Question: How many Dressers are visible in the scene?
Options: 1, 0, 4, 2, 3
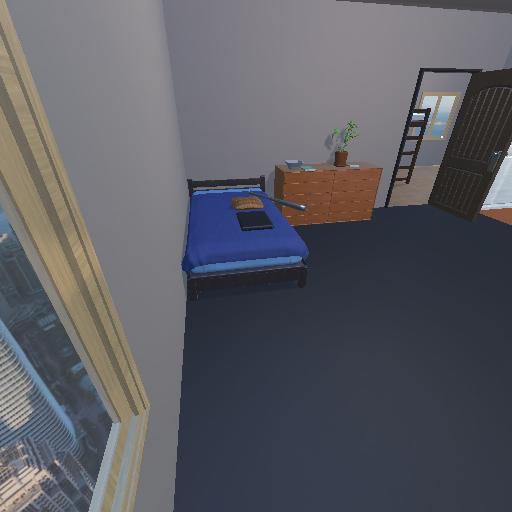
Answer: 1